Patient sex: F
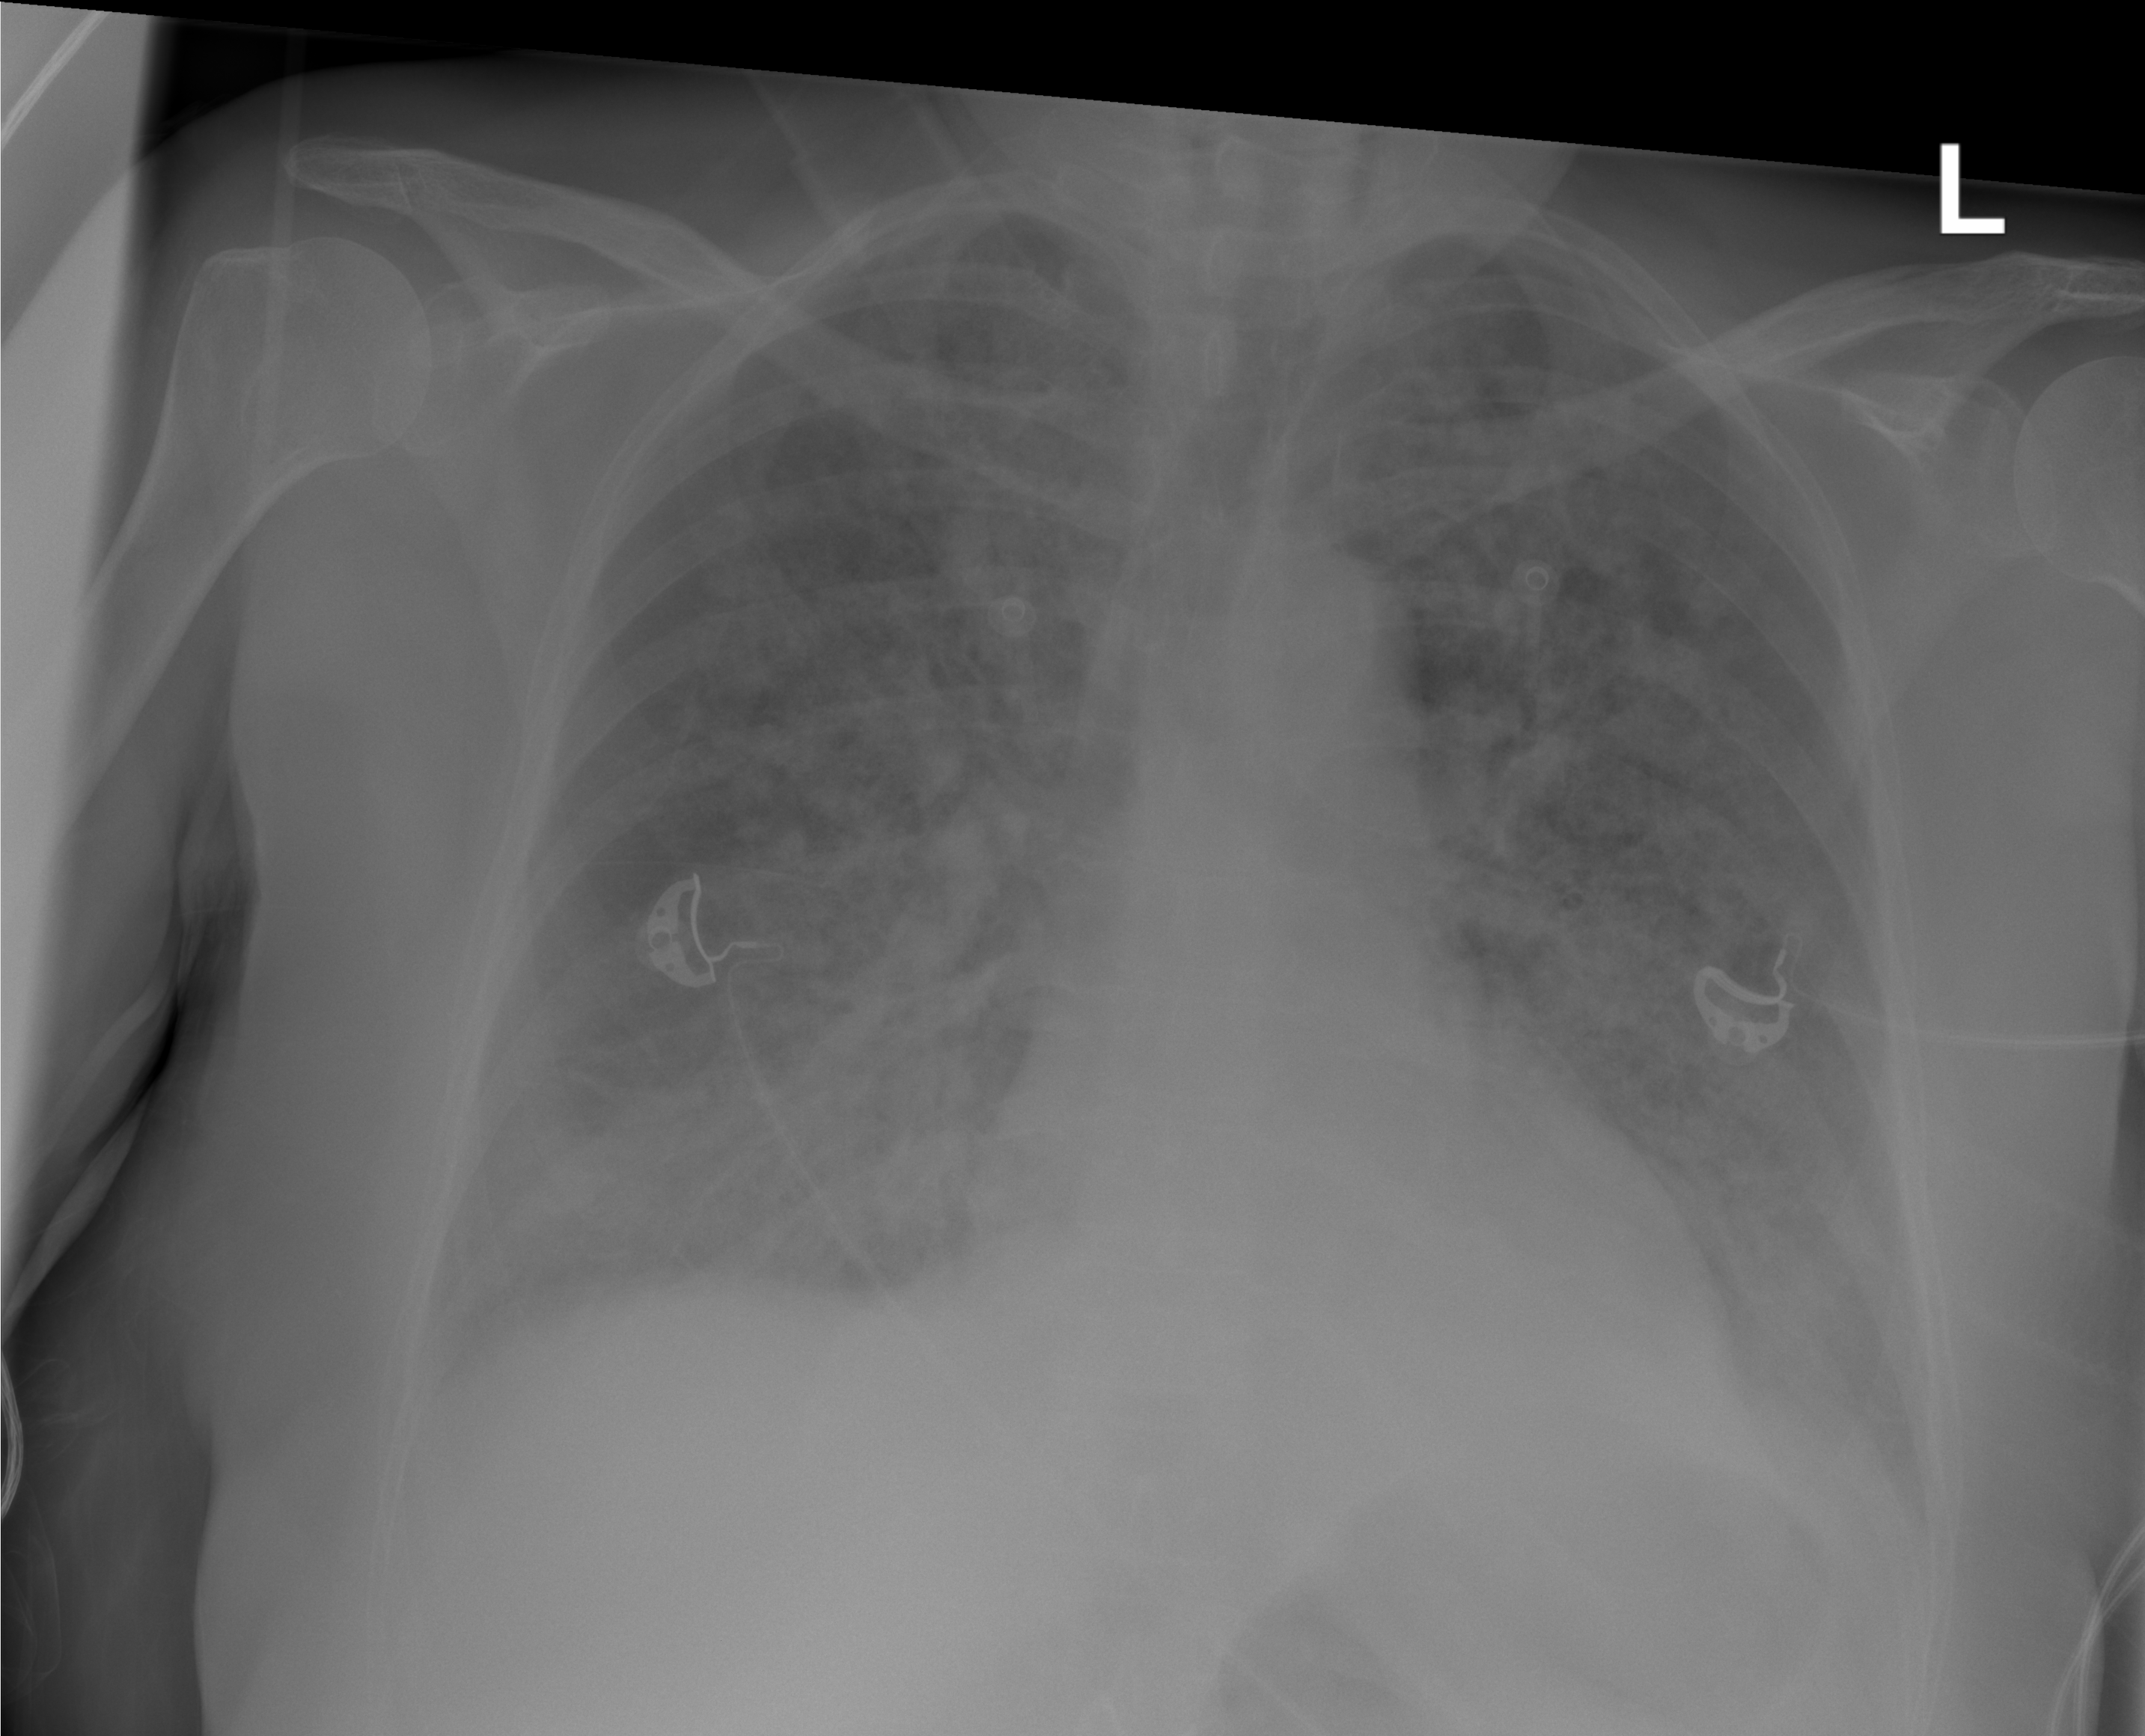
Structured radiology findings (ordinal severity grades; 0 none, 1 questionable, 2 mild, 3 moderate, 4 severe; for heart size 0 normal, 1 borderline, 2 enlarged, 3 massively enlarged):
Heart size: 0
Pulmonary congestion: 2
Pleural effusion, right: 2
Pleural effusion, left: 2
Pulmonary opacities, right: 3
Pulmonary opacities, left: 3
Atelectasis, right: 2
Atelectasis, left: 2